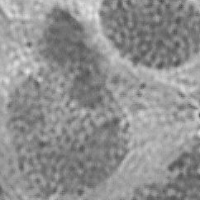
Label: prophase